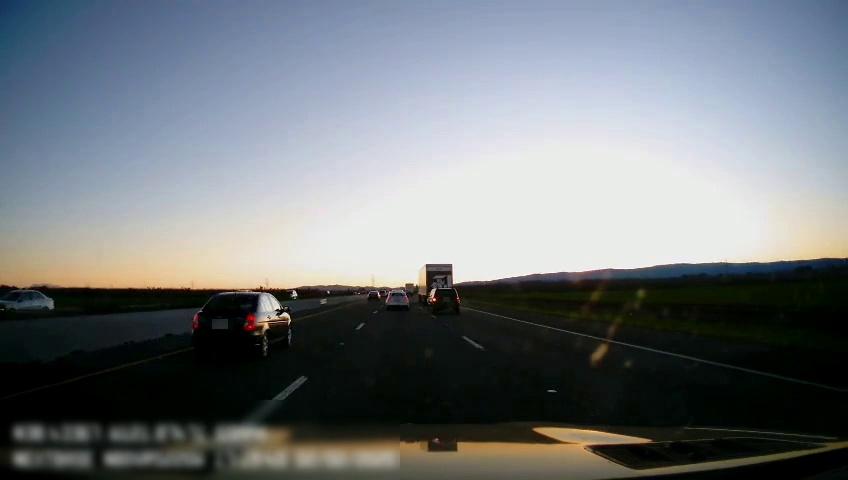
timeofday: Dusk/Dawn/Twilight
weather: Sunny
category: Drivable Space
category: Vehicles | Car
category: Vehicles | SUV
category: Vehicles | Truck
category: Vehicles | Truck
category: Vehicles | SUV
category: Vehicles | Car
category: Vehicles | Car
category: Vehicles | Car
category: Lanes | Current Lane
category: Lanes | Alternate Lane
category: Lanes | Alternate Lane
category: Lanes | Alternate Lane